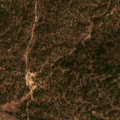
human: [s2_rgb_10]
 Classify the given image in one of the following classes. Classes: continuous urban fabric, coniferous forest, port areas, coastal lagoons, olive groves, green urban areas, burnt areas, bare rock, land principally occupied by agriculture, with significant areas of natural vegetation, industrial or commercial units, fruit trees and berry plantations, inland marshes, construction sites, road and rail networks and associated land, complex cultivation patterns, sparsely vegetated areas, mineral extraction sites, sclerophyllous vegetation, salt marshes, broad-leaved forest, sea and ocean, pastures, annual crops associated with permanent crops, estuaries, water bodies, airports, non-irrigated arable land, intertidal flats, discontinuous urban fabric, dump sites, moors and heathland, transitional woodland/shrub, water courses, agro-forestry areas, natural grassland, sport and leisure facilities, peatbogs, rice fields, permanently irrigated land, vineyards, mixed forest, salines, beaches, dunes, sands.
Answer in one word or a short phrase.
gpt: olive groves, agro-forestry areas, broad-leaved forest